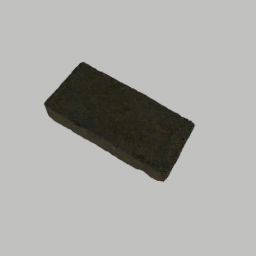
Label: architecture